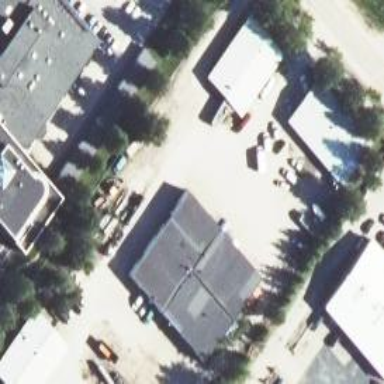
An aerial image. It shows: Convenience shop.